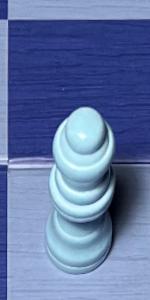
Label: Queen_White